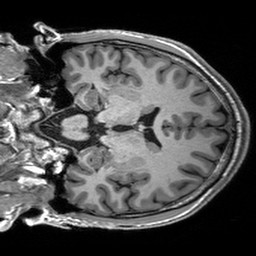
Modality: T1w
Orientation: coronal
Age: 18
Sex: male
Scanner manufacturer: siemens
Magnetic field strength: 3 T
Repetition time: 2.53 s
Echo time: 0.00227 s